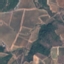
Land use / land cover: PermanentCrop